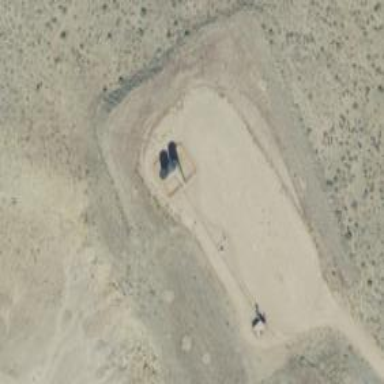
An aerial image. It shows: Petroleum well.